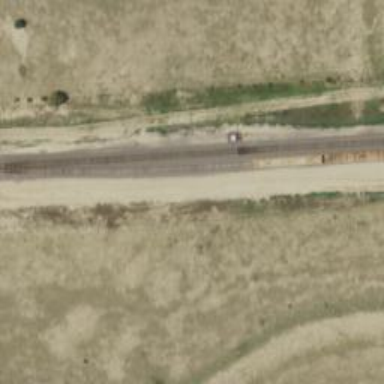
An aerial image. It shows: Railway siding for service.